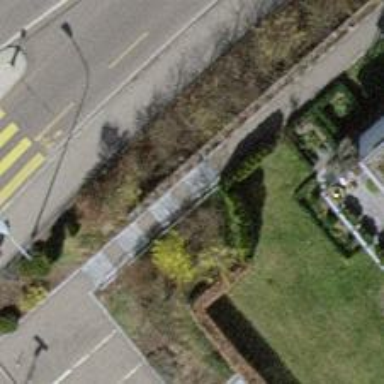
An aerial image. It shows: Set of steps on the road.